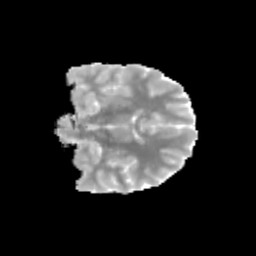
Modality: MD
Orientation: coronal
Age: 13
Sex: male
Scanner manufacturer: siemens
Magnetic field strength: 3 T
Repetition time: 3.8 s
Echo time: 0.07 s